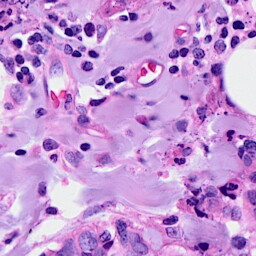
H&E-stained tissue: Breast